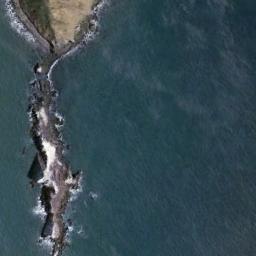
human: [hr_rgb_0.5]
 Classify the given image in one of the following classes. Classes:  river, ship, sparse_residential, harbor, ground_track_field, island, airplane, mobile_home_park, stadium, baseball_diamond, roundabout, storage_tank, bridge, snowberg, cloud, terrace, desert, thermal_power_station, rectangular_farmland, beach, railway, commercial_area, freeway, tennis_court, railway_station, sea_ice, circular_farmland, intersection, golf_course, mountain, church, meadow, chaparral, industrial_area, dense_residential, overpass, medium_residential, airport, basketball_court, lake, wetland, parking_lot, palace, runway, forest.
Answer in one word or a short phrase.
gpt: beach